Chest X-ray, PA view. Patient: 44 years old, sex M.
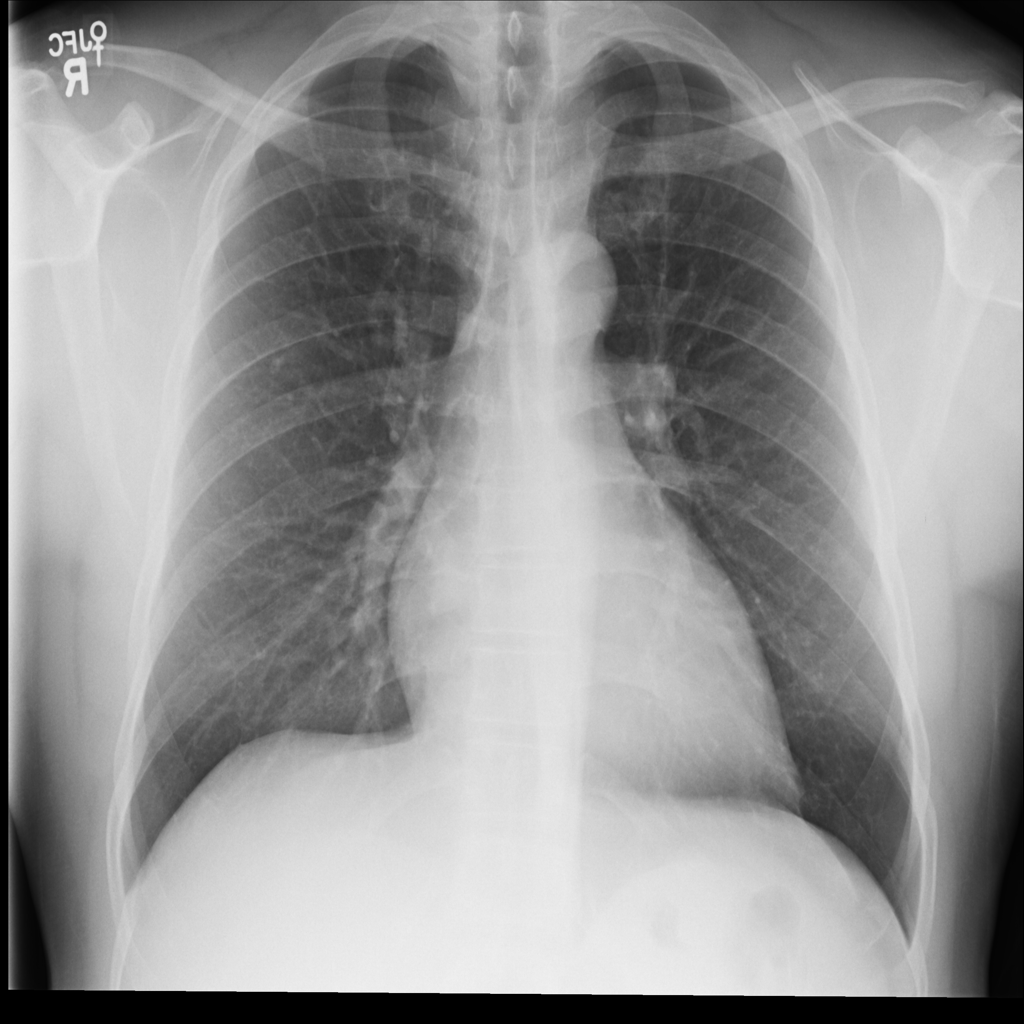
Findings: No Finding